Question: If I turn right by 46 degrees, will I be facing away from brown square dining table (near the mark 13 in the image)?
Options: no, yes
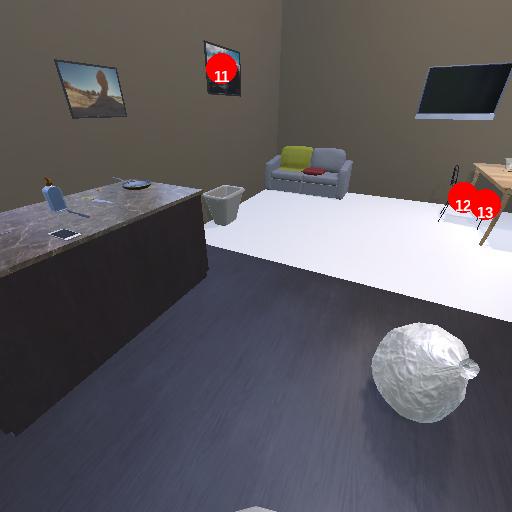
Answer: no